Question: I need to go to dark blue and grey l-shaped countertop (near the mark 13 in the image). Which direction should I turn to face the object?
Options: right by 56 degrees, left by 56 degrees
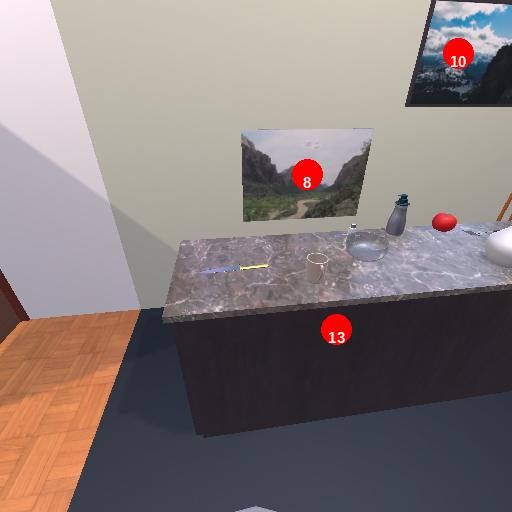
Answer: right by 56 degrees